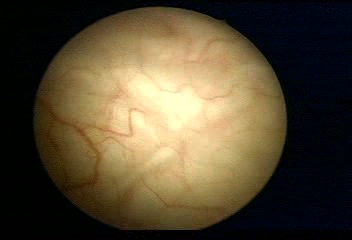
Modality: WLC
Class: Normal mucosa
Bladder cancer association: No